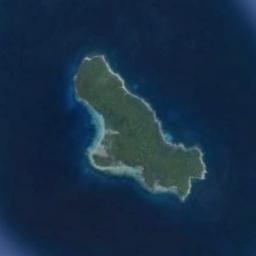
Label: island